Question: In recent iOS versions apps have some kind of access to the media control buttons on the lock screen, like the Play/Pause button:

It looks like the buttons are supposed to work with the 'MPMusicPlayerController' class, is that right? Is there a way to get the "raw" events from the buttons? Because the music player only seems to offer an API to supply a bunch of 'MPMediaItem's. What if my app is for example a radio that needs to handle the buttons differently?
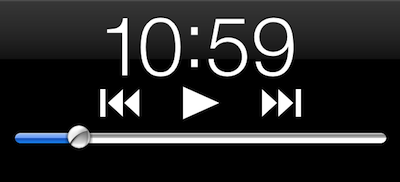
Answer: After a bit more searching I have found this <URL> that makes things clear. The music player controller class is not really the right track, the trick is to subscribe for remote events in your controller:
'''
- (void) viewDidAppear: (BOOL) animated
{
[super viewDidAppear:animated];
[[UIApplication sharedApplication] beginReceivingRemoteControlEvents];
[self becomeFirstResponder];
}
- (BOOL) canBecomeFirstResponder
{
return YES;
}
- (void) remoteControlReceivedWithEvent: (UIEvent*) event
{
// see [event subtype] for details
}
'''